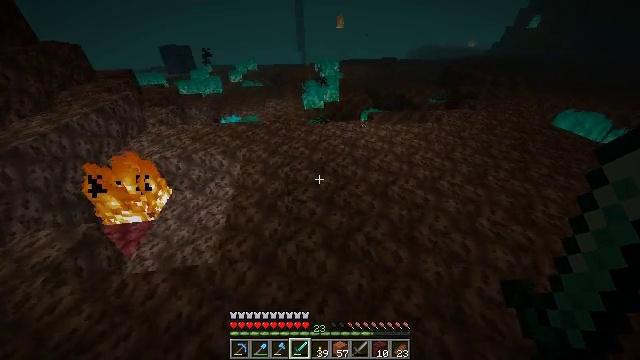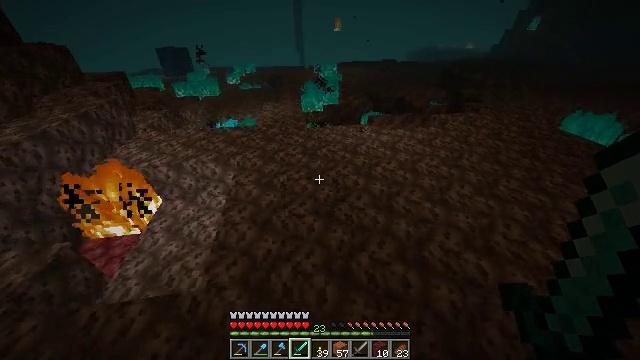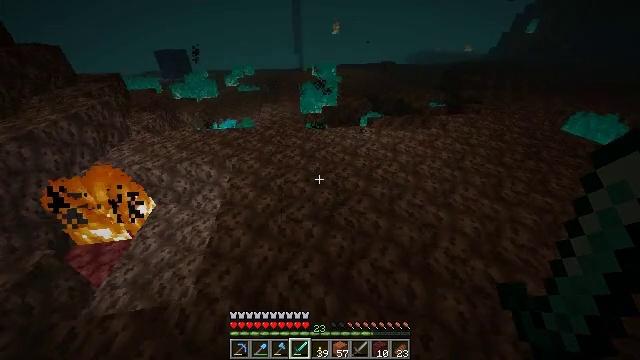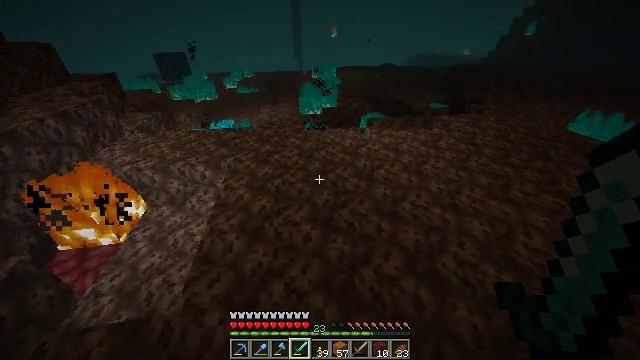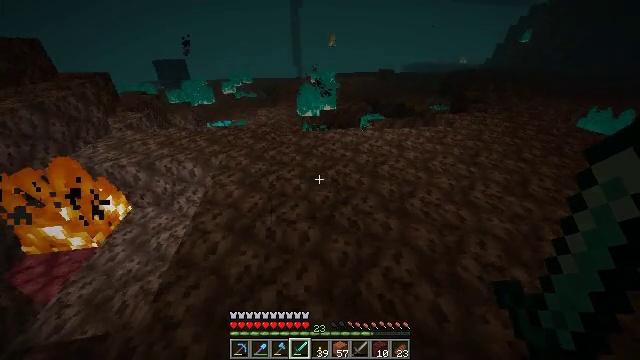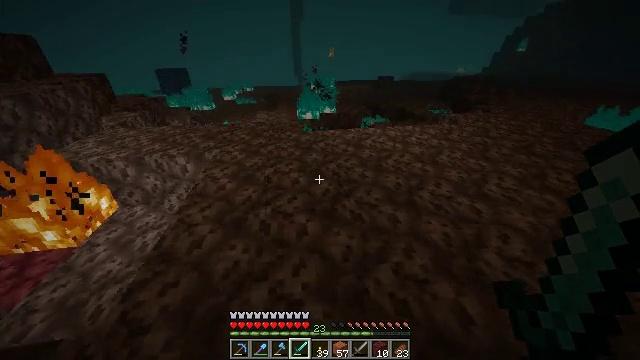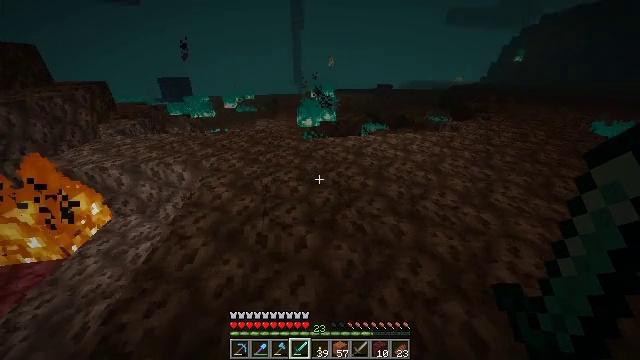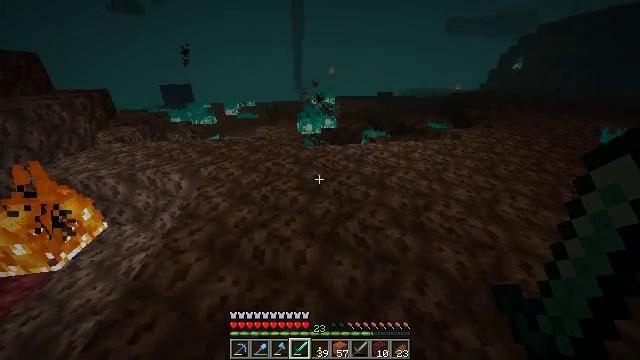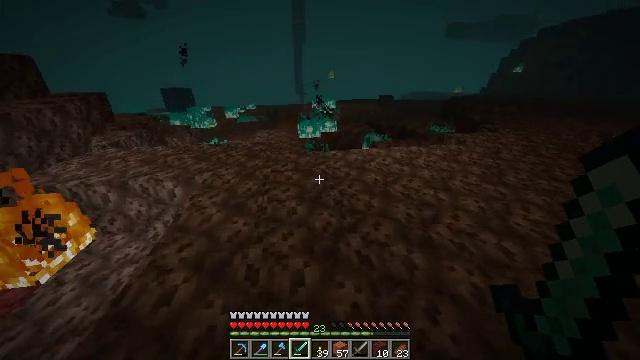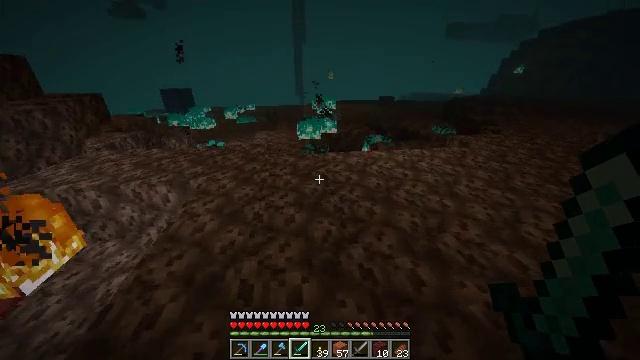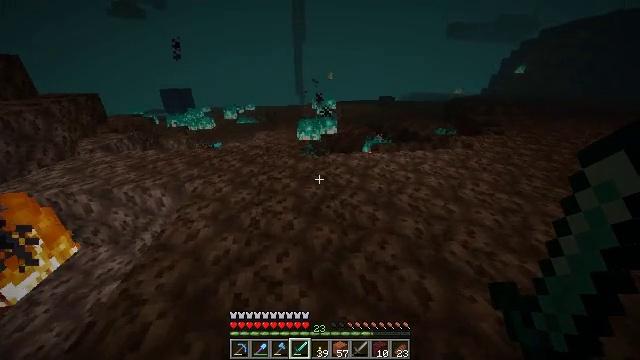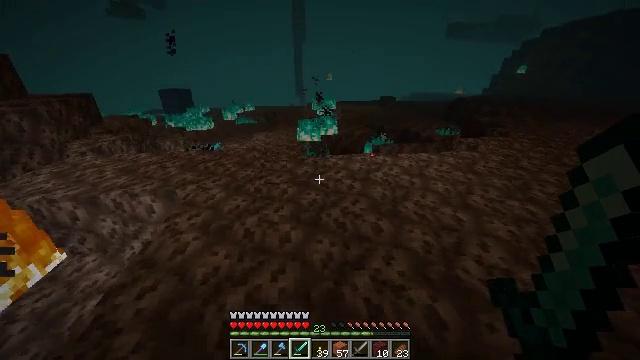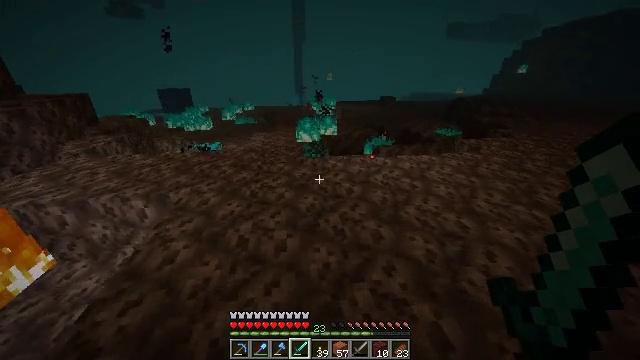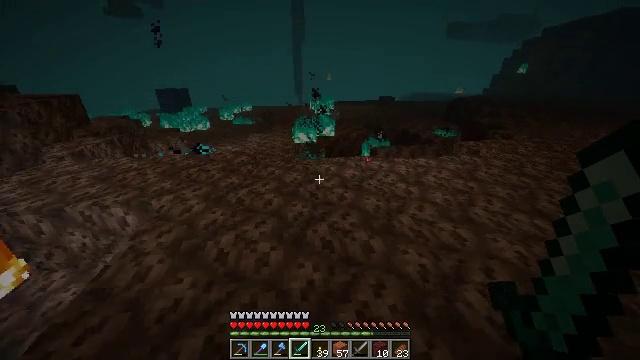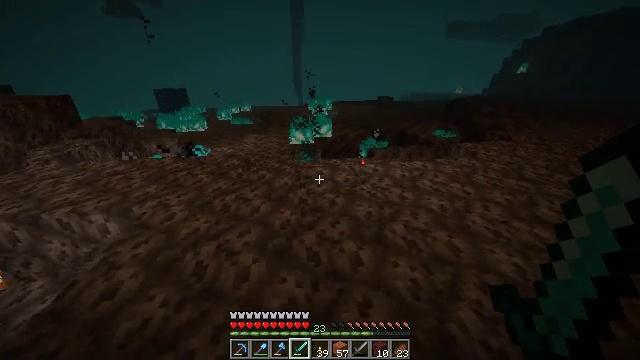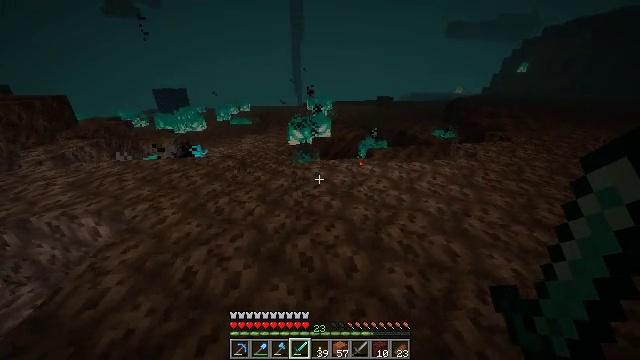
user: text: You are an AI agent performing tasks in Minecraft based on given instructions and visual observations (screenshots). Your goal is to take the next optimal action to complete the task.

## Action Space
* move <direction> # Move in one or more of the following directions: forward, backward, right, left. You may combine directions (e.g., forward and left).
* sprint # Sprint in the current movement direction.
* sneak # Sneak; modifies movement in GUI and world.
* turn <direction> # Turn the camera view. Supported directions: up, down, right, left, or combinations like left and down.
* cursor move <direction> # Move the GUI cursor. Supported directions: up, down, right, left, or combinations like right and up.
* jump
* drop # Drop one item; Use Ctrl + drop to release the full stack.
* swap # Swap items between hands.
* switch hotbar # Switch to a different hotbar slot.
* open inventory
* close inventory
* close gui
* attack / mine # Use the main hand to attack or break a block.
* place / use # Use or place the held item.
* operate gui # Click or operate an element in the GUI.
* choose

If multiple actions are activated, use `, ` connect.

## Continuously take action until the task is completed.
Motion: motion action
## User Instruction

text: Clear the area by removing soul fire.
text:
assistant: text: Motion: move forward, sprint
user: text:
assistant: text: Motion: move forward, sprint
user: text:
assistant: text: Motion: move forward, sprint
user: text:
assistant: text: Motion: move forward, sprint, turn up
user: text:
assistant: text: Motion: move forward, sprint, turn up
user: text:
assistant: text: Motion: move forward, sprint, turn up
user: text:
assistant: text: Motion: move forward, sprint, turn up
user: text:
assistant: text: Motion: move forward, sprint
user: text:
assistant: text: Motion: move forward, sprint
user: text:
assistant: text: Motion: move forward, sprint
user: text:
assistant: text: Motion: move forward, sprint
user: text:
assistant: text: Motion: move forward and move right, sprint
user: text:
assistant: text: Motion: move forward and move right, sprint
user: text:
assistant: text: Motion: move forward and move right, sprint
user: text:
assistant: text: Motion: move forward and move right, sprint
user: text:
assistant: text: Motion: move forward and move right, sprint
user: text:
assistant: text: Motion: move forward and move right, sprint
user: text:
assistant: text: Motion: move forward and move right, sprint
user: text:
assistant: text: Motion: move forward and move right, sprint, turn left and down
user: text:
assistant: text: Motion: move forward and move right, sprint, turn left and down
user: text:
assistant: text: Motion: move forward, sprint, turn left and down
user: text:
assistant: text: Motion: move forward, sprint, turn left and down
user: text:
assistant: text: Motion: move forward, sprint, turn left and down
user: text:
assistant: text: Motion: move forward, sprint, turn left
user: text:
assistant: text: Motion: move forward, sprint
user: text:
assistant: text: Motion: move forward, sprint
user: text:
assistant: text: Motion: move forward, sprint
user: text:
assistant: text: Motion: move forward, sprint
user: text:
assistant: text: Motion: move forward, sprint
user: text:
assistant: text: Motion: move forward, sprint